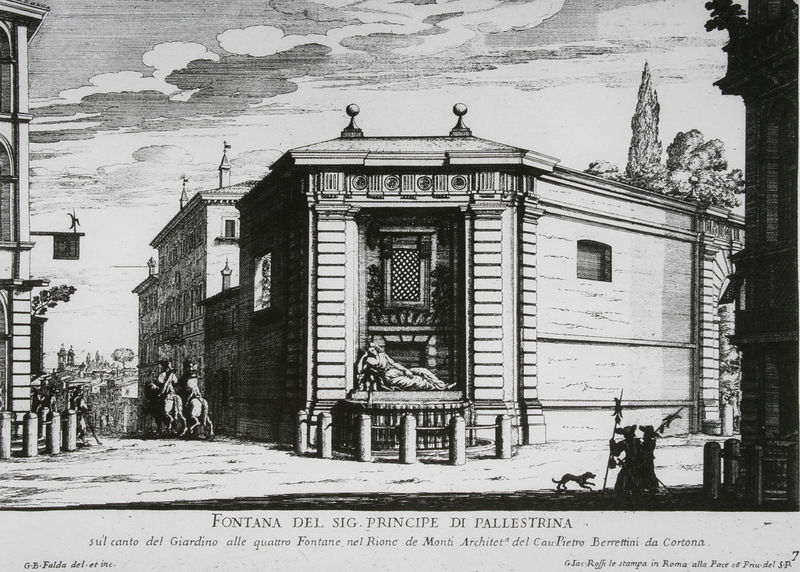
Titel: Blick auf den Brunnen und die Pforte von Quattro Fontane, Rom
Künstler: Giovanni Battista Falda
Institution: unbekannt
Schlagwörter: baum, blätter, himmel, laub, schatten, weiß, wolken, bäume, menschen, stadt, fenster, frau, grau, licht, männer, pfeiler, schwarz, strasse, säule, säulen, zeichnung, gebäude, haus, hund, schloss, tiere, weg, wolke, wand, architektur, mensch, sockel, steine, ferne, häuser, kirche, sonne, figur, händler, klassizismus, personen, blatt, front, brunnen, pferde, reiter, garten, skulptur, statue, hündchen, schrift, ecke, liegen, düster, fahnen, fassade, italien, fahne, flagge, mauer, grafik, graphik, pilaster, soldaten, inschrift, plastik, liegend, foto, fotografie, bad, schild, eckhaus, antike, eckig, türme, palast, palazzo, denkmal, kreuzung, zypresse, liegende, druck, schwarz weiss, schraffur, radierung, stich, seite, illustration, text, beschriftung, kugeln, napoleon, rathaus, fürst, rom, fries, rustika, wappen, karte, gesims, kavalerie, mittelalter, prinz, kapelle, hellebarde, schweizer, wächter, lanzen, fontäne, tempel, speere, flaggen, aurora, kupferstich, wachen, abbildung, grabmal, gabelung, palais, poller, triglyphen, latein, metopen, rustica, lateinisch, cortona, italienisch, lanz, himmel haus, türschild, ratte, bürgermeister, altertümlich, bernini, brunnenfigur, san, helebarde, spiesse, landsknechte, san carlo, straßenecke, fontana, reklameschild, falgge, pallestrina, san carlino, san carlo alle quattro fontane, palestrina, saäulen, brunnne, principe, gbaüde, wirtshauschild, jeöebarde, baum4zypresse